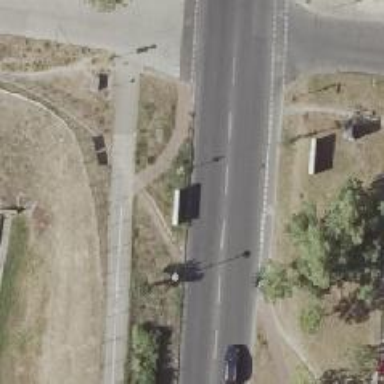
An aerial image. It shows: Cycleway.